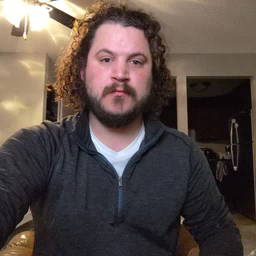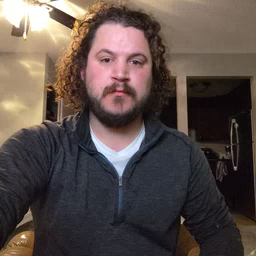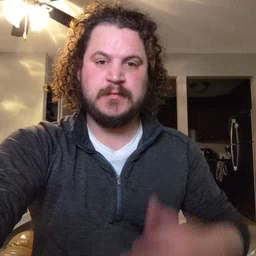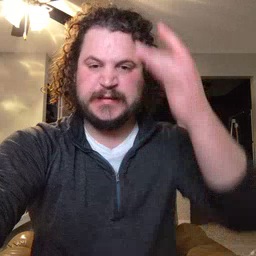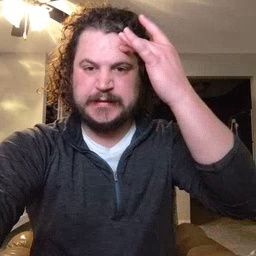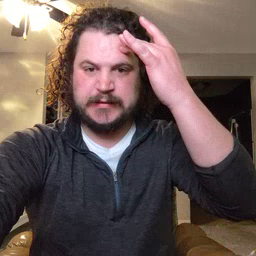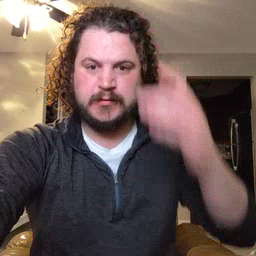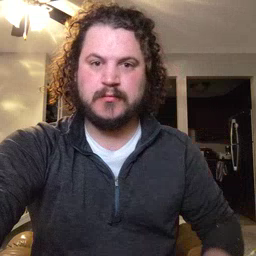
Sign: sick